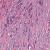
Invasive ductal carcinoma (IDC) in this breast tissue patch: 1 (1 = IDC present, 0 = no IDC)